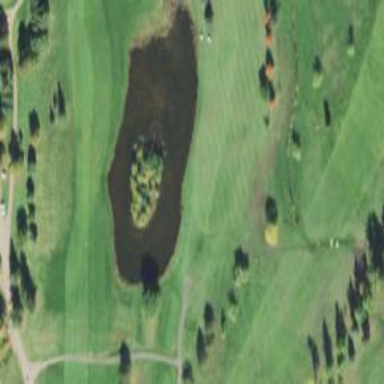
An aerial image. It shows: Grassy area designated as golf fairway.